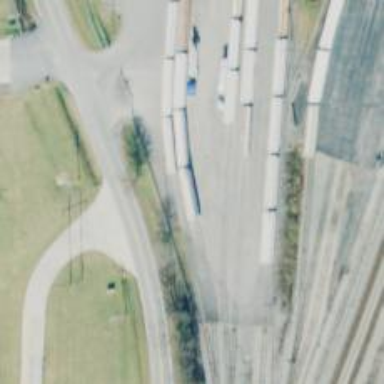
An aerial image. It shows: Rail spur service.